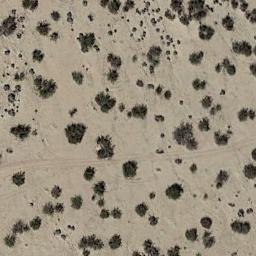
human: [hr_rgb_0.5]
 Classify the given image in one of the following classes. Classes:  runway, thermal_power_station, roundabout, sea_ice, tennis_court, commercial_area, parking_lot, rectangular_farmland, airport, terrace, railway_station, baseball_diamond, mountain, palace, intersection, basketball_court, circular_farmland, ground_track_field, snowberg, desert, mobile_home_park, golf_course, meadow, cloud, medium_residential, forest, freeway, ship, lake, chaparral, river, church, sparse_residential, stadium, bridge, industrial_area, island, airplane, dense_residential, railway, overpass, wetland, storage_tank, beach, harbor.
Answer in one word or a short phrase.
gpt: chaparral